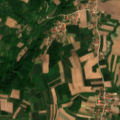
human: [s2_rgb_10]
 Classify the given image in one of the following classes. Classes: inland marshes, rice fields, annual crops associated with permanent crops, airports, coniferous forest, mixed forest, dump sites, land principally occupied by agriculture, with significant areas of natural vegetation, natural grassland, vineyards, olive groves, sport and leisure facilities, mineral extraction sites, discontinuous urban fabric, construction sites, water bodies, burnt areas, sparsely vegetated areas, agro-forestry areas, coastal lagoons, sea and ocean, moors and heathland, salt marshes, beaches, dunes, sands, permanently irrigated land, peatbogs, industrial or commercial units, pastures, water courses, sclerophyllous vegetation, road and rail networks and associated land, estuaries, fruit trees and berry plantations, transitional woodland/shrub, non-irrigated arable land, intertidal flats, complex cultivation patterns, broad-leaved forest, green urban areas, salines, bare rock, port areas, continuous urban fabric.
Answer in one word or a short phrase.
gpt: non-irrigated arable land, complex cultivation patterns, land principally occupied by agriculture, with significant areas of natural vegetation, broad-leaved forest